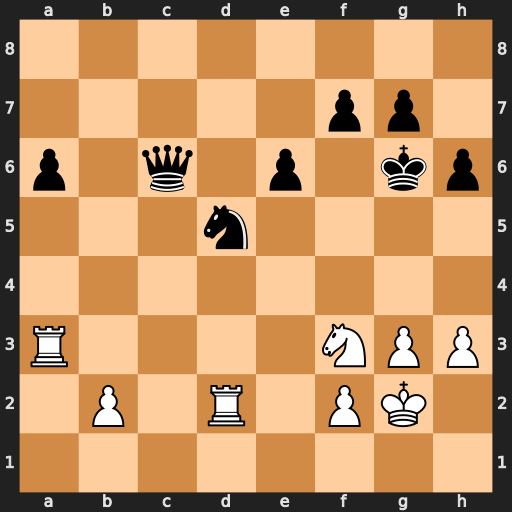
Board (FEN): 8/5pp1/p1q1p1kp/3n4/8/R4NPP/1P1R1PK1/8
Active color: w
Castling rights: -
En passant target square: -
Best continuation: Ne5+ Kh7 Nxc6